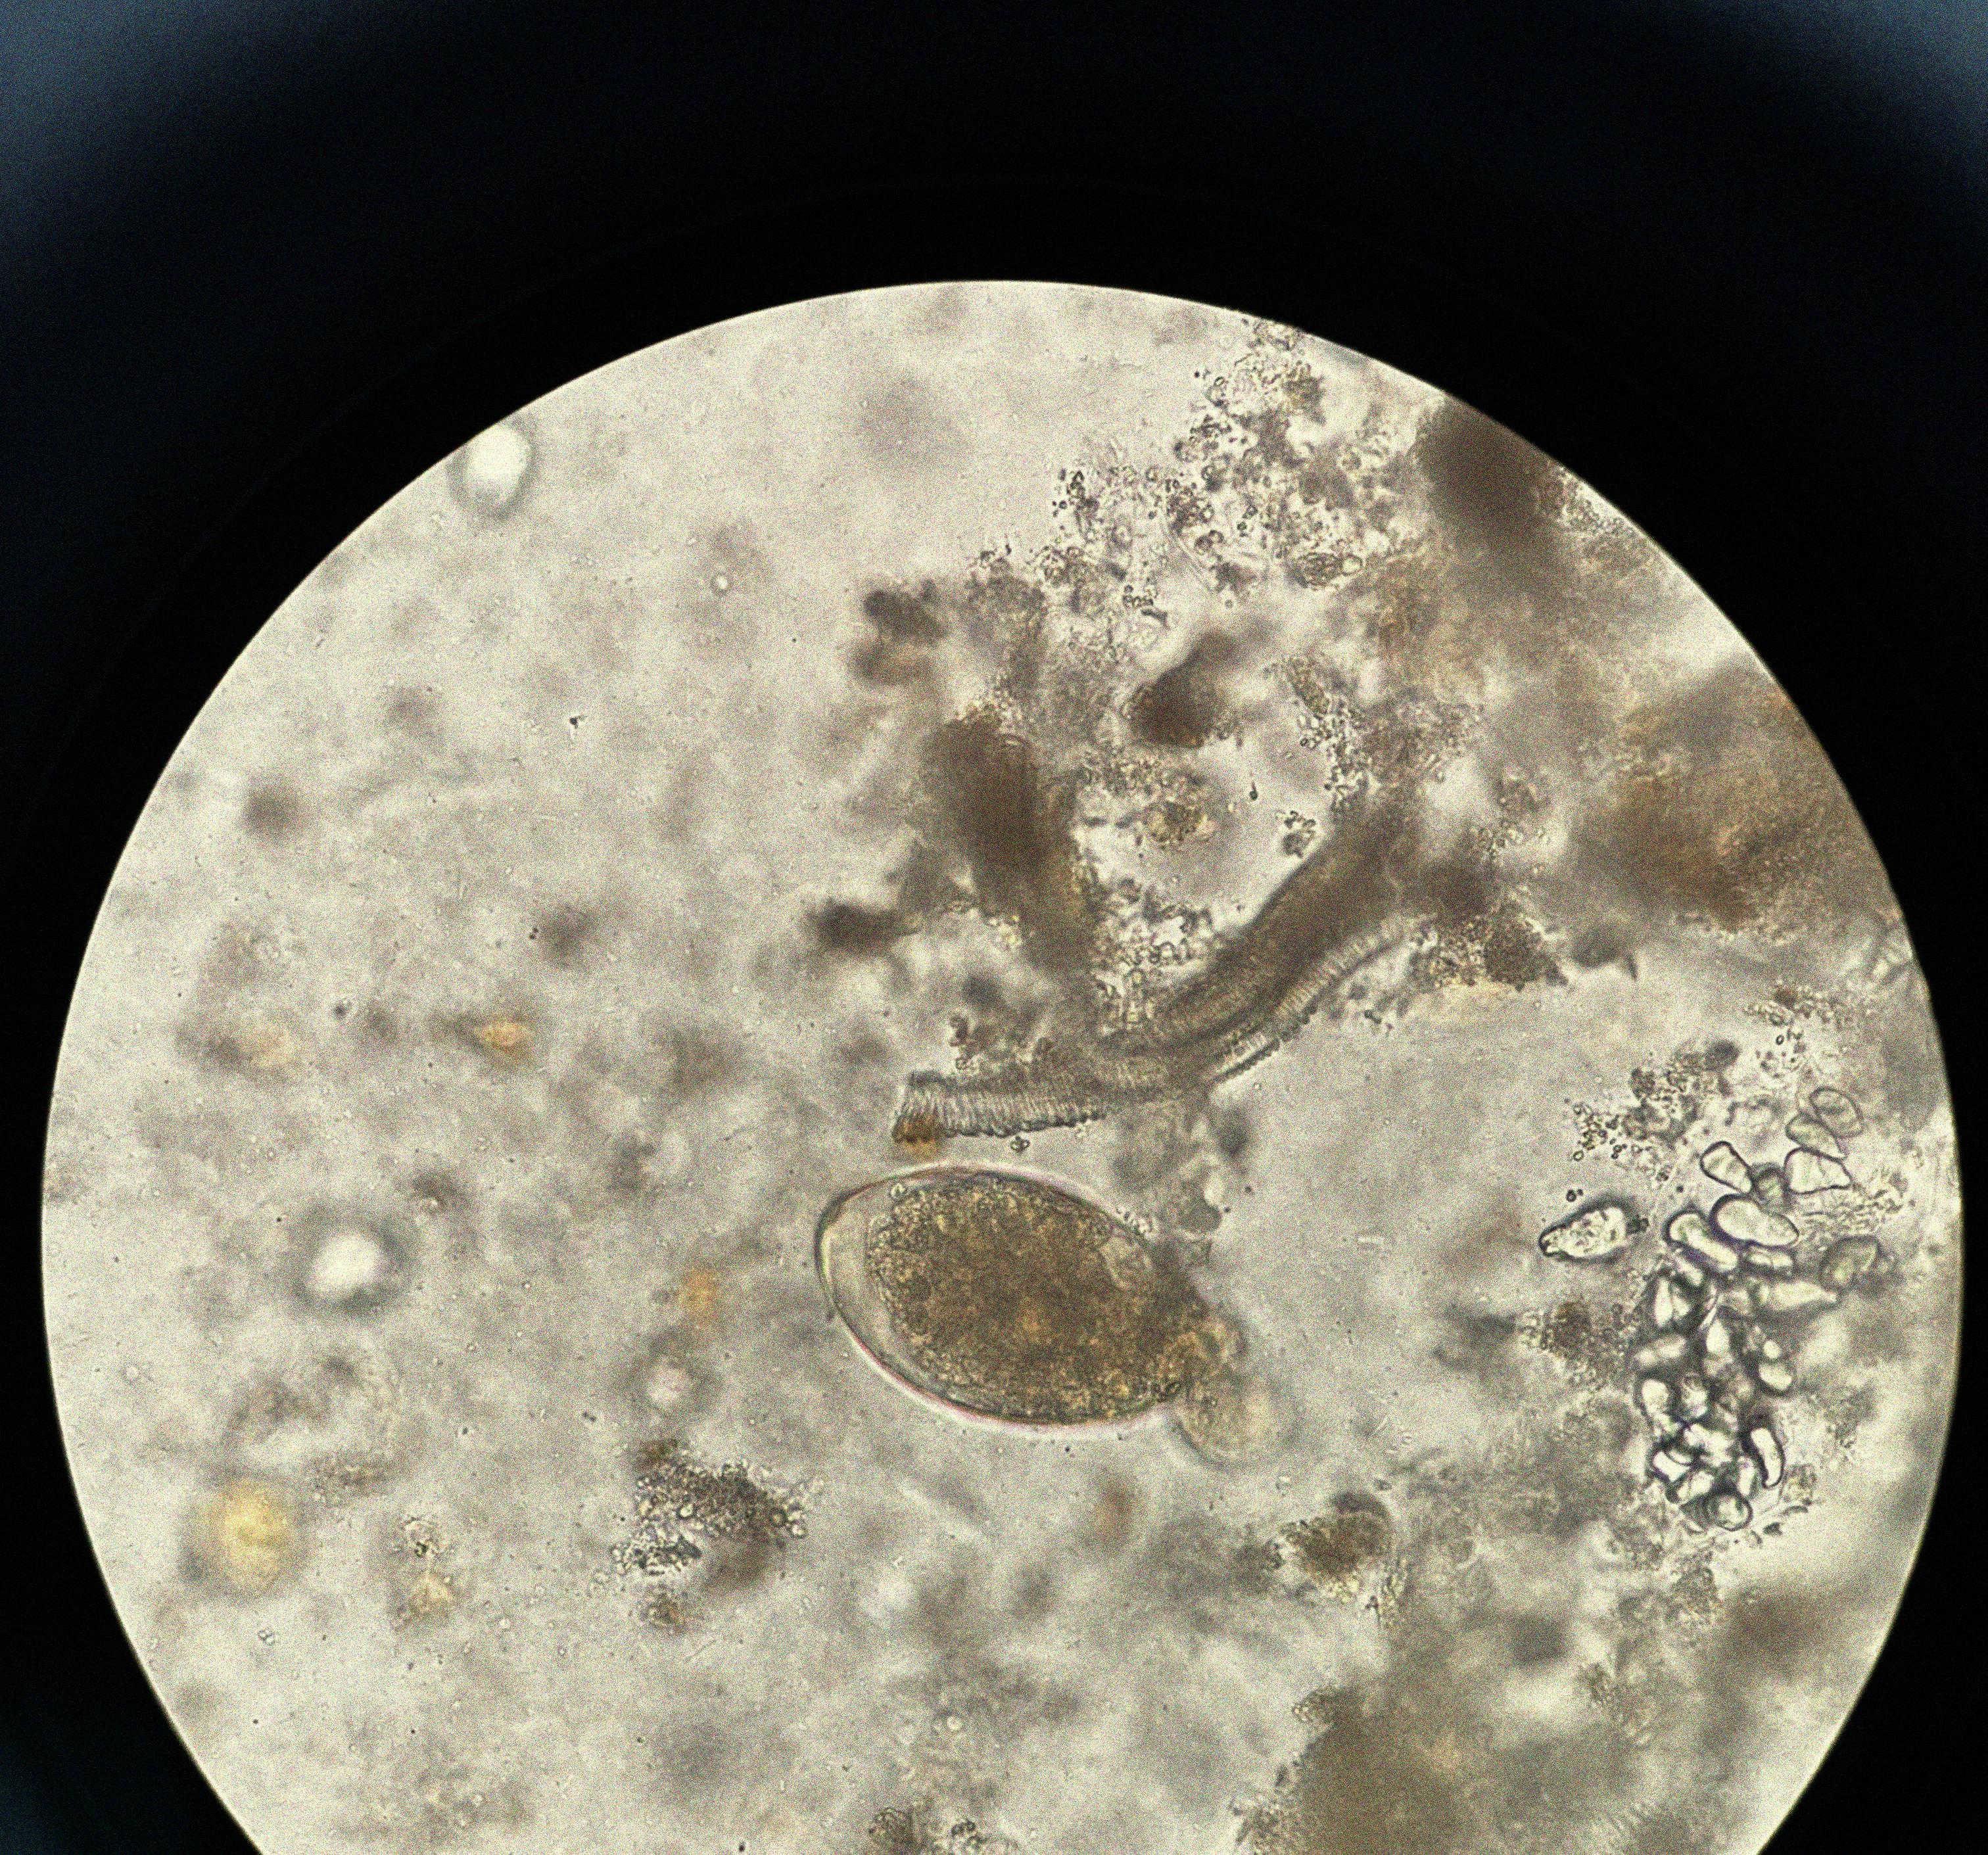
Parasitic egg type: Fasciolopsis buski